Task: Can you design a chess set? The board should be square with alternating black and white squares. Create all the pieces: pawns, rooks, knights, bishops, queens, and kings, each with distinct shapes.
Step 1173:
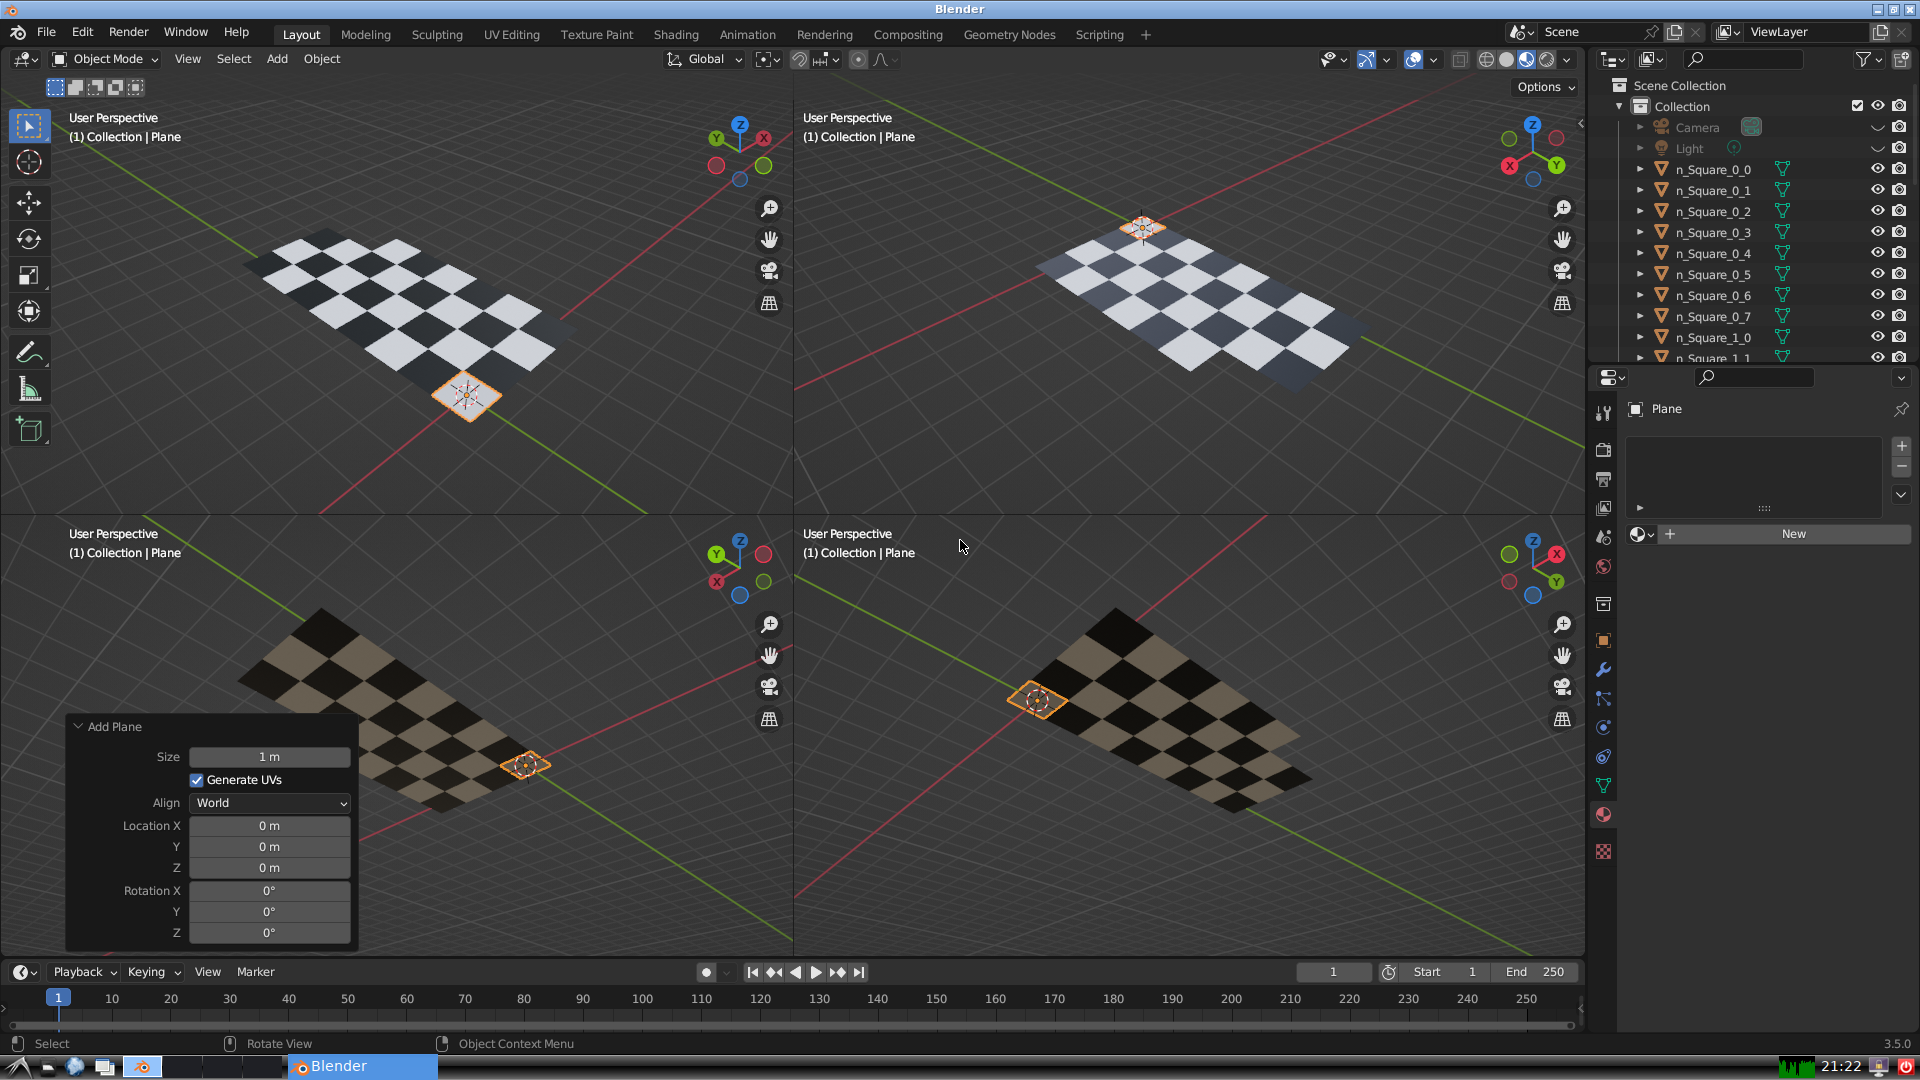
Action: {"key_press": ['Ctrl, Home']}